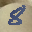
Label: 8